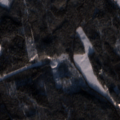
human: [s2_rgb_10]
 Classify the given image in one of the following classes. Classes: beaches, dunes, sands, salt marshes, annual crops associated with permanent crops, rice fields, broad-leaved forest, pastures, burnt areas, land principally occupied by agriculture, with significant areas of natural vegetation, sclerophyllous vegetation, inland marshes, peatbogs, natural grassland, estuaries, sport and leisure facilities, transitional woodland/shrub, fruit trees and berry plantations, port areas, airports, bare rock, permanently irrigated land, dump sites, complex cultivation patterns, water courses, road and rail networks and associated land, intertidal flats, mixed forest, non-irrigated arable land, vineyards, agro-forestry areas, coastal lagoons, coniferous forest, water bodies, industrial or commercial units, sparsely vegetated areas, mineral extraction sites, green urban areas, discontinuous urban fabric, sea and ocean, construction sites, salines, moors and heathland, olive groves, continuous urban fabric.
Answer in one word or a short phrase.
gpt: coniferous forest, mixed forest